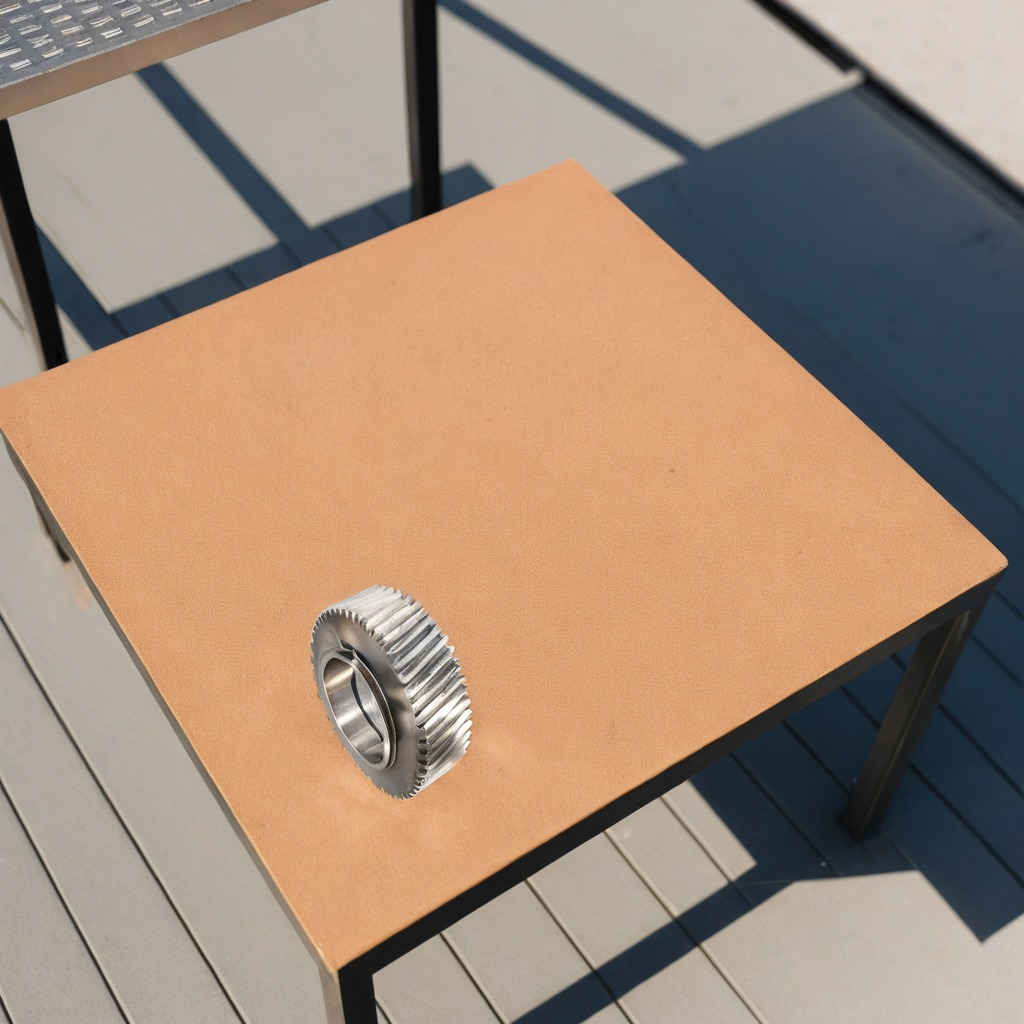
A steel gear with teeth is lying on the table.